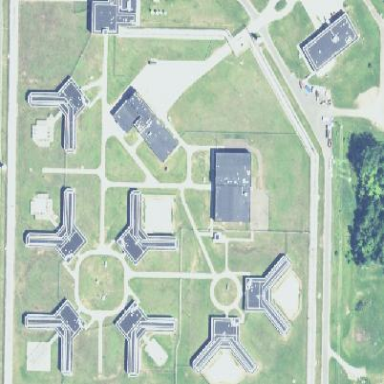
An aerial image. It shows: Prison.